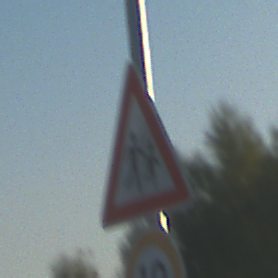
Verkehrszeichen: KinderLinks
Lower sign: Geschwindigkeit10
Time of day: SunriseSunset
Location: Outdoor (RoadRail)
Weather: Clear
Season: NotSpecified
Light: Natural